Question: Can someone help me with this code:
I have a dataGrid with 2 columns:

and what I want to do is use PStools' Psloggedon cmd to give me the name of every person logged in and append that result to the "LOGGED_IN" column but what is happening is that if there is no user logged into a PC, the process takes like 5 minutes to post an error message.
Now, what I want to do is that if .5 seconds has gone to just forget the row it's currently querying and move on to the next row, in the column?
here is the 'vb.net' code i want to focus on:
'''
Dim RowCount As Integer = datagridView1.RowCount
For i = 0 To RowCount - 2
'PERFORM PSLOGGEDON ROUTINE
Dim Proc1 As New Process
Proc1.StartInfo = New ProcessStartInfo("psloggedon")
Proc1.StartInfo.Arguments = "-l \" & datagridView1.Rows(i).Cells(0).Value & ""
Proc1.StartInfo.RedirectStandardOutput = True
Proc1.StartInfo.UseShellExecute = False
Proc1.StartInfo.CreateNoWindow = True
Proc1.Start()
'INSERT RESULTS IN LOGGEN_IN COLUMN
datagridView1.Rows(i).Cells(1).Value = Proc1.StandardOutput.ReadToEnd
Next
'''
Can someone please show me how to write the code to get that done?
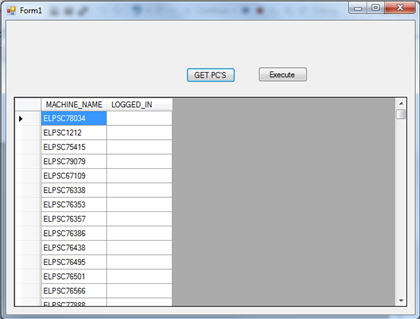
Answer: Use <URL> method.
> Instructs the Process component to wait the specified number of milliseconds for the associated process to exit.
Type: 'System.Boolean'
'true' if the associated process has exited; otherwise, 'false'.
You can then use 'Process.Kill' to kill process if it did not exit in given time.
Something like
'''
Dim RowCount As Integer = datagridView1.RowCount
For i = 0 To RowCount - 2
'PERFORM PSLOGGEDON ROUTINE
Dim Proc1 As New Process
Proc1.StartInfo = New ProcessStartInfo("psloggedon")
Proc1.StartInfo.Arguments = "-l \" & datagridView1.Rows(i).Cells(0).Value & ""
Proc1.StartInfo.RedirectStandardOutput = True
Proc1.StartInfo.UseShellExecute = False
Proc1.StartInfo.CreateNoWindow = True
Proc1.Start()
If Not Proc1.WaitForExit(5000) Then
Proc1.Kill()
End If
'INSERT RESULTS IN LOGGEN_IN COLUMN
datagridView1.Rows(i).Cells(1).Value = Proc1.StandardOutput.ReadToEnd
Next
'''